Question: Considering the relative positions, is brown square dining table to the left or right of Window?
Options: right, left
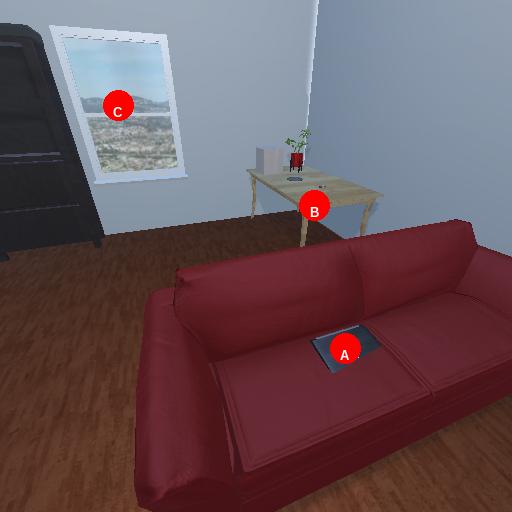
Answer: right